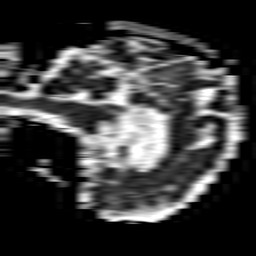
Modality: ADC
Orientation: sagittal
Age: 87
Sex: female
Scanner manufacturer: philips
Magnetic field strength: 1.5 T
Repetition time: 3.403 s
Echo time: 0.06922 s